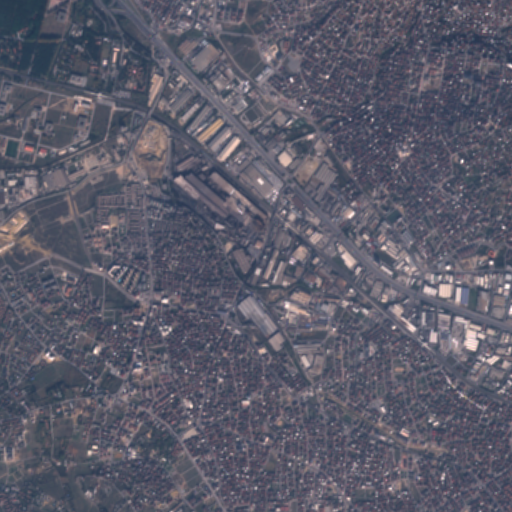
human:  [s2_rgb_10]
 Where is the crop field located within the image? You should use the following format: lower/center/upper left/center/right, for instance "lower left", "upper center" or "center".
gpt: The crop field is located in the center right of the image.
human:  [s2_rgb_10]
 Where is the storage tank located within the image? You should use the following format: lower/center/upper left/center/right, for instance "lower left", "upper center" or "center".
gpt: The storage tank is located in the center of the image.
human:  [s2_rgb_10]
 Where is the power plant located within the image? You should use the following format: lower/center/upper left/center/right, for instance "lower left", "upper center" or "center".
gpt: There is no power plant in the image.